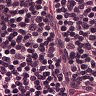
Metastatic tissue present: no